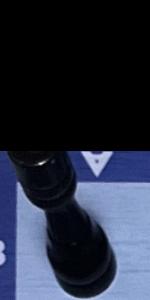
Label: Rook_Black